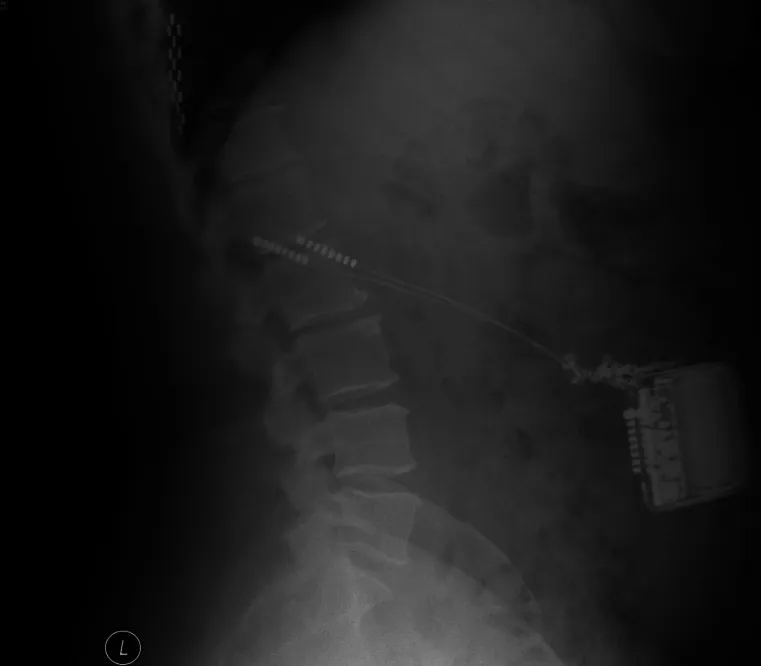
Lateral plain abdominal X-ray showing twisting of the connecting wires adjacent to the IPG.
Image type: radiology (x_ray)